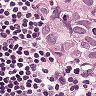
Metastatic tissue present: yes